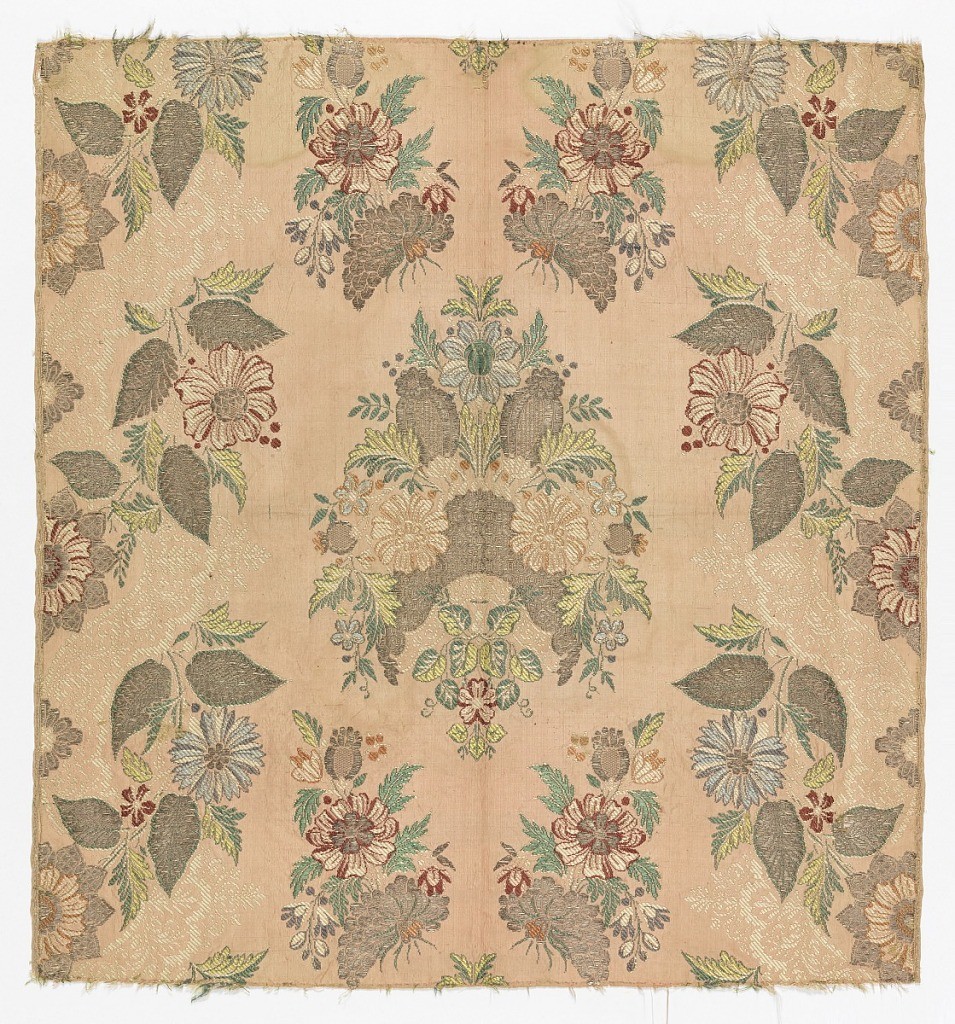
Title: Fragment
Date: mid- 18th century
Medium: silk, metallic thread Technique: taffeta with supplementary weft
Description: Pale rose taffeta brocaded in multicolored silks and gold metallic thread in a symmetrical floral pattern.